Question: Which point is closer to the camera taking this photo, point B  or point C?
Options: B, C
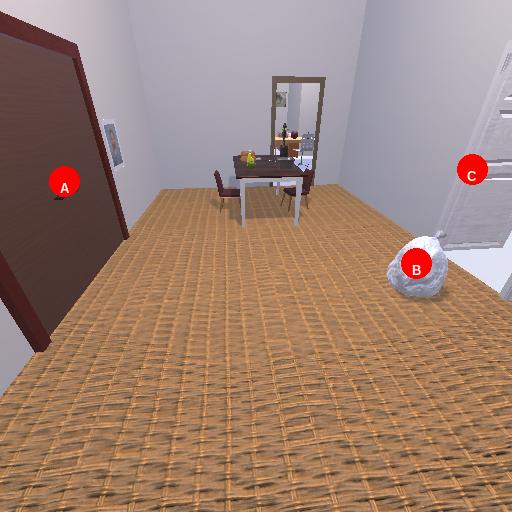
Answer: B